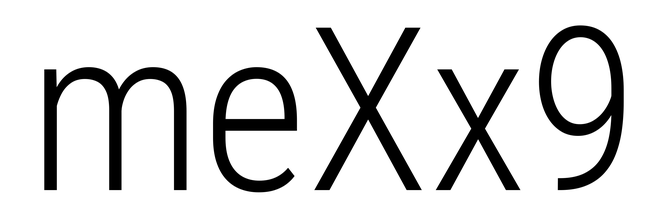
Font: Roboto_Condensed_Light